Question: My wamp server is ON but it showing '404 Not Found' I am not able to access any project as well as phpmyadmin also. I am facing this problem first time how it comes and how to resolve it.
Skype is not on my system so it cant be that.

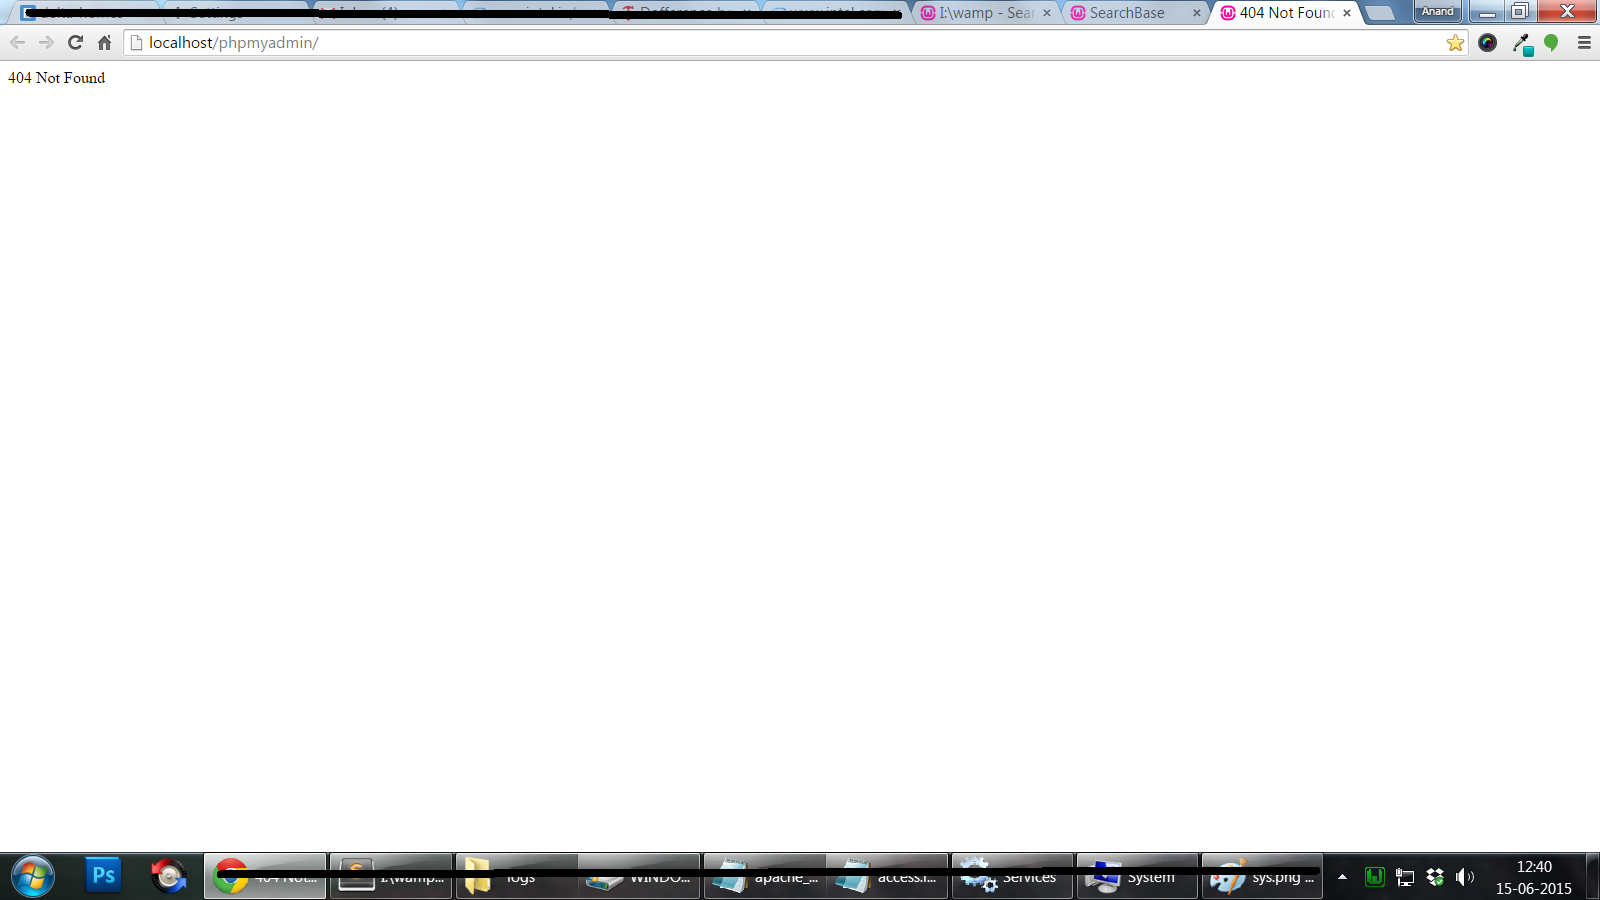
Answer: Try this
'''
Open index.php in www folder and set
change this '$suppress_localhost = true;'
to '$suppress_localhost = false;'
'''
> or Check whether any other application using your port(80)...ust go to test 'port 80'. If its being used by another process, you can
defined your own port at 'httpd.conf' Search and find the following
string on file 'httpd.conf1'
'''
Listen 80
'''
> and change to
'''
Listen {to desired port like 8888}
'''
> Try this solutions one by one.
> If you using Windows 7, click the "show hidden icons buttons" in
taskbar right hand side. Left click WAMPSEVER icon.Go to Apache > Apache modules >. Scroll down mosule list. Find
"rewrite_module" and choose a tick mark. If you check this Wamp Server
automatically restarted. Now check your problem is solved.
> Check your Wamp server icon in the task bar showing "green" or
"yellow" color. If it show green color, everything ok. but if it show
yellow color, you need to check all services are running correctly.Click Start button in your Windows OS. Type services.msc and press
enter button. Its open Services popup window. Scroll down and find
wampmysqld andwampapache services. If it status showing "started",
everything ok. But its not show any status, right click and choose
start option.